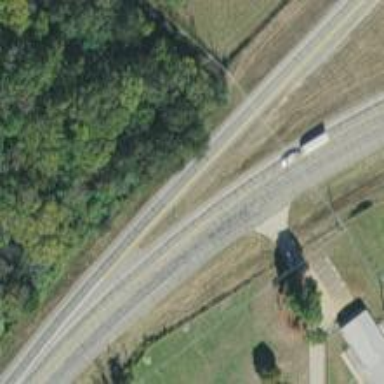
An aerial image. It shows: Primary highway.